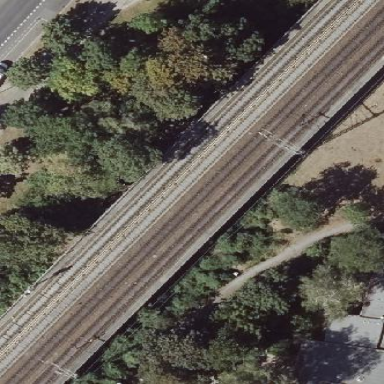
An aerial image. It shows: Viaduct building with flat roof.